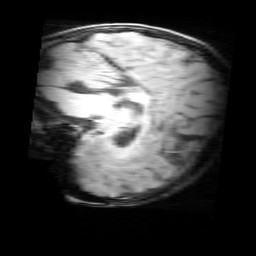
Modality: MP2RAGE
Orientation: sagittal
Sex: female
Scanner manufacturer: siemens
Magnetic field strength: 3 T
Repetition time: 5 s
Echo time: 0.00355 s